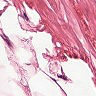
Metastatic tissue present: no